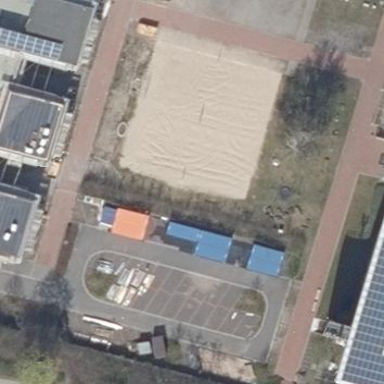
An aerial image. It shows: Sandy pitch for beach volleyball.